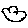
Label: cloud